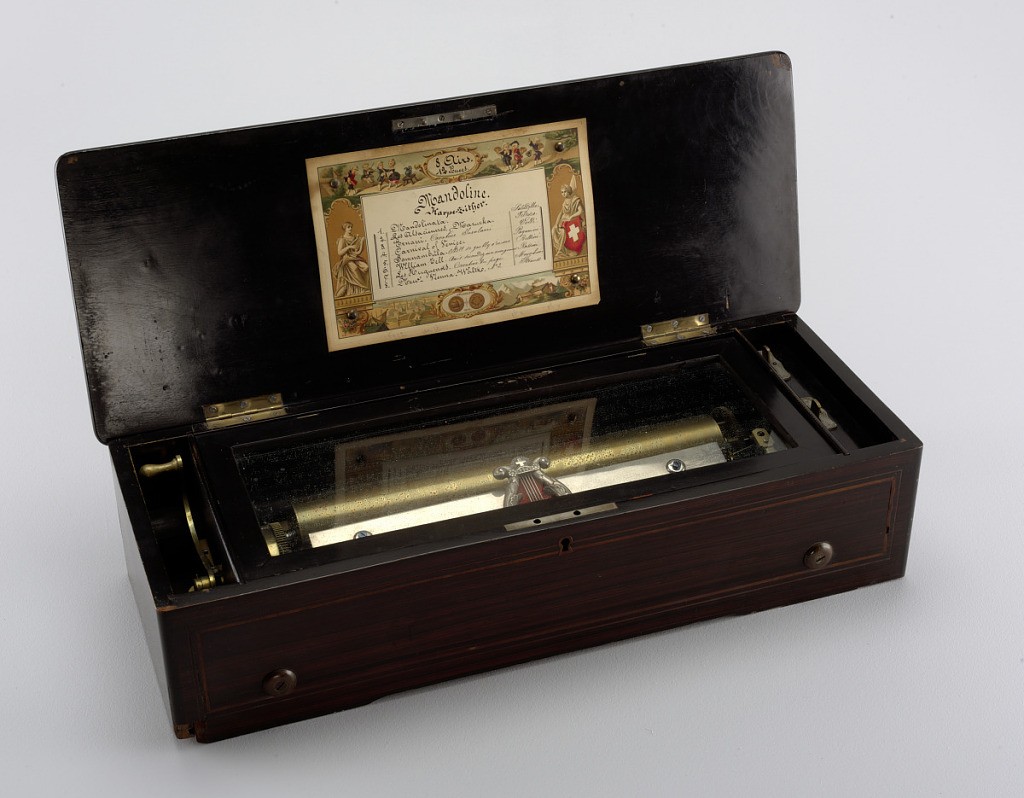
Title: Music box
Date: ca. 1880
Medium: Rosewood
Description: Rectangular case inlaid with lines and, on top, a spray of leaves and flowers in colored woods. Top lifts to reveal glazed cover for cylinder and motor. Winding fitment to left, start and stop controls at right. Lithographed program lists eight tunes.